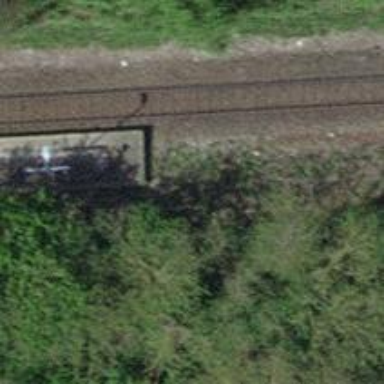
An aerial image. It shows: Close-up of railway platform edge.